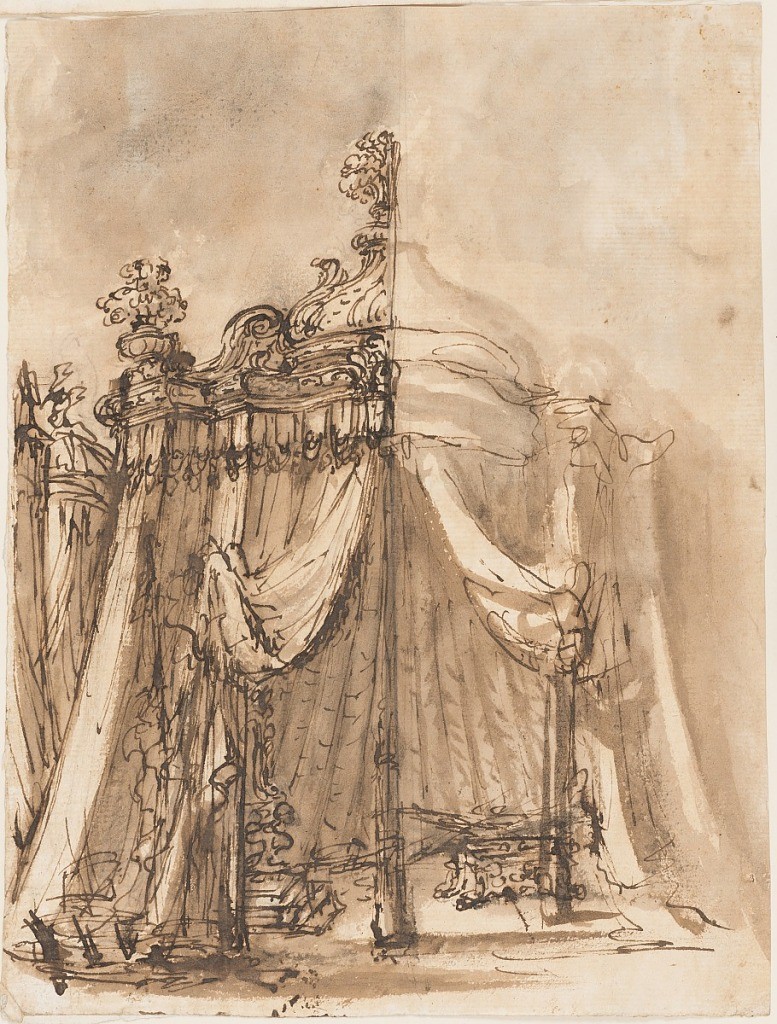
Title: Royal tent
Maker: Giuseppe Barberi, Italian, 1746–1809
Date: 1775–1800
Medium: Pen and brown ink, brush and brown wash on off-white laid paper, lined
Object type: Drawing
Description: The two wings beside the post at the entrance are raised. Visible inside, at left, part of a throne, at right, a pedestal upon which indistinct objects lie. At left parts of two other tends. The right half is only partly sketched.